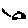
Label: car